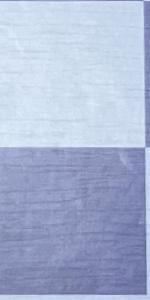
Label: Empty